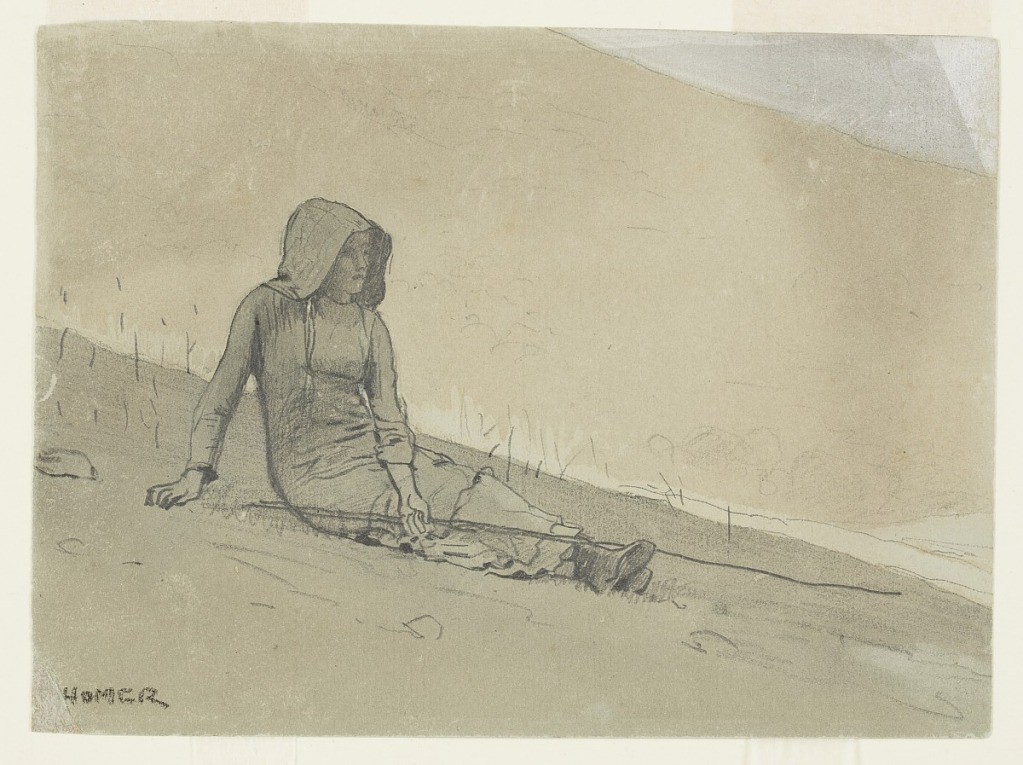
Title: Girl Seated on a Hillside
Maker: Winslow Homer, American, 1836–1910
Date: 1878
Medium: Graphite, brush and white gouache on gray-green paper
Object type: Drawing
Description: Horizontal view of a girl, wearing a sunbonnet and holding a long stick in her left hand, seated on a hillside with hill in the background.